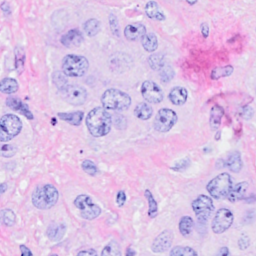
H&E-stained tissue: Breast